Question: Is there a shorter way to check my random number from 1 - 100 (catNum) against this table of animals? This one doesn't look so bad but I have several more larger tables to work through, I would like to use less lines than I would have to using the statement below:
'''
if (catNum < 36) { category = "Urban"; }
else if (catNum < 51) { category = "Rural"; }
else if (catNum < 76) { category = "Wild"; }
else if (catNum < 86) { category = "Wild Birds"; }
else { category = "Zoo"; }
'''
### Example of further tables:

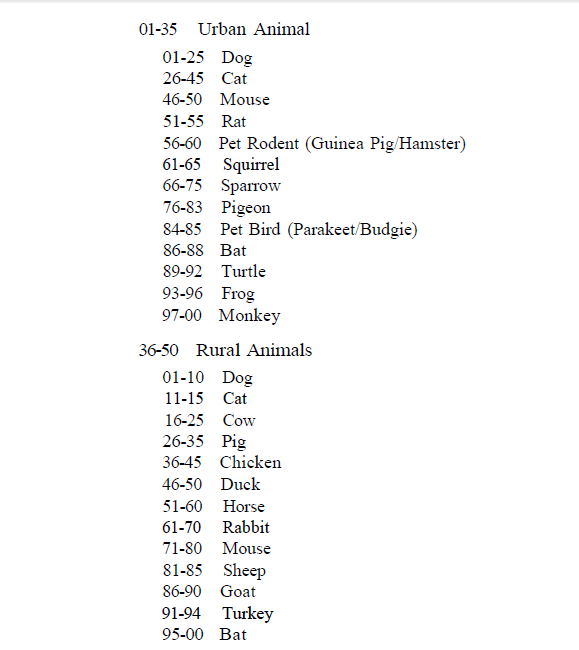
Answer: I prefer to use something like this instead of many if/else
A category class
'''
class Category
{
public int Min { get; set; }
public int Max { get; set; }
public string Name { get; set; }
}
'''
Initialise categories once and fill it with your values
'''
var categories = new List<Category>();
'''
and finally a method to resolve the category
'''
public static string Get(int currentValue)
{
var last = categories.Last(m => m.Min < currentValue);
//if the list is ordered
//or
// var last = categories.FirstOrDefault(m => m.Min <= currentValue && m.Max >= currentValue);
return last?.Name;
}
'''